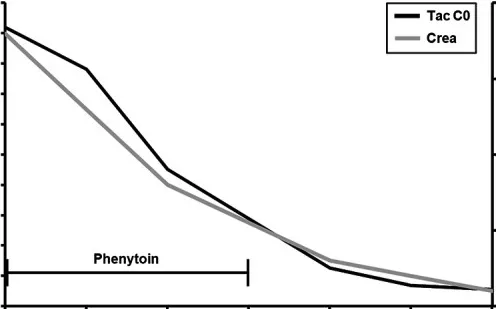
Timeline of tacrolimus trough concentration (black) and serum creatinine (grey) in patient B. Day 1 was day of admission. Time bar (black) indicates days of phenytoin application.
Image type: chart (chart)